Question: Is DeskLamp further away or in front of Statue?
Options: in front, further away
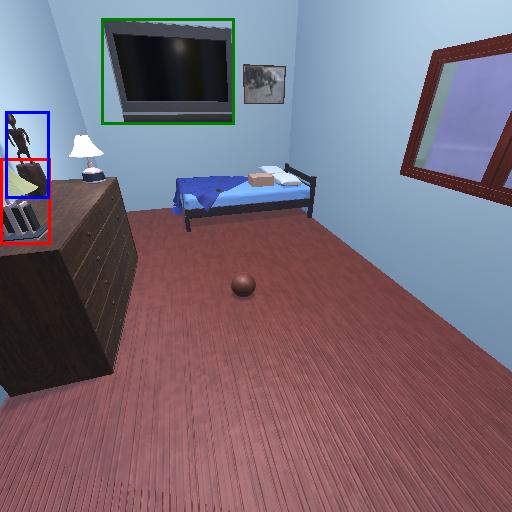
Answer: in front